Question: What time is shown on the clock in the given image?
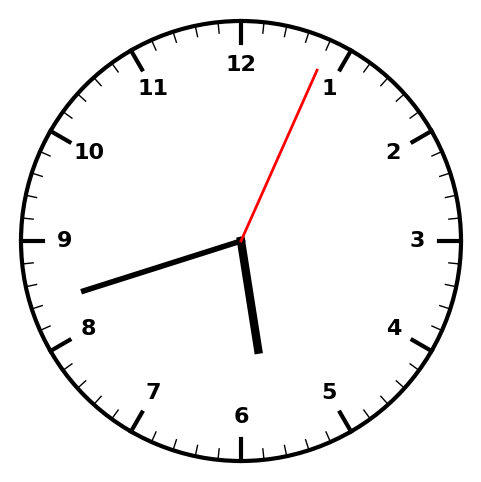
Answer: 05:42:04